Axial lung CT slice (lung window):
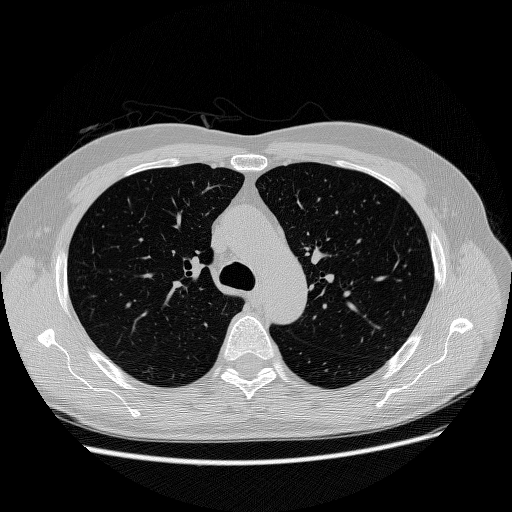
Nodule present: no